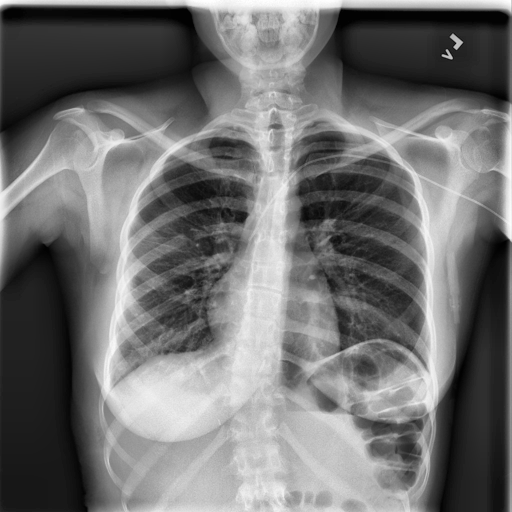
Finding: NORMAL